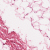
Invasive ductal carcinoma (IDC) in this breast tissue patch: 0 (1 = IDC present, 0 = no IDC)